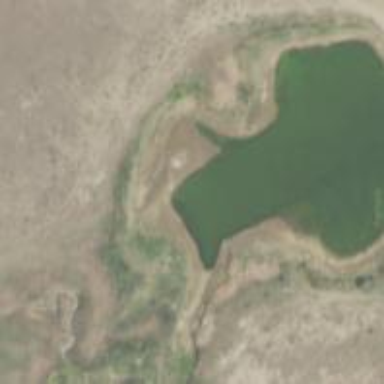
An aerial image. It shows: Reservoir.